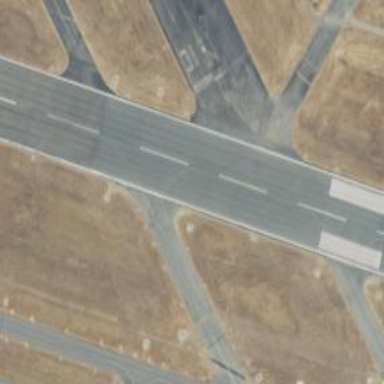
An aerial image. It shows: View of taxiway at the airport.